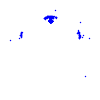
Particle: pion